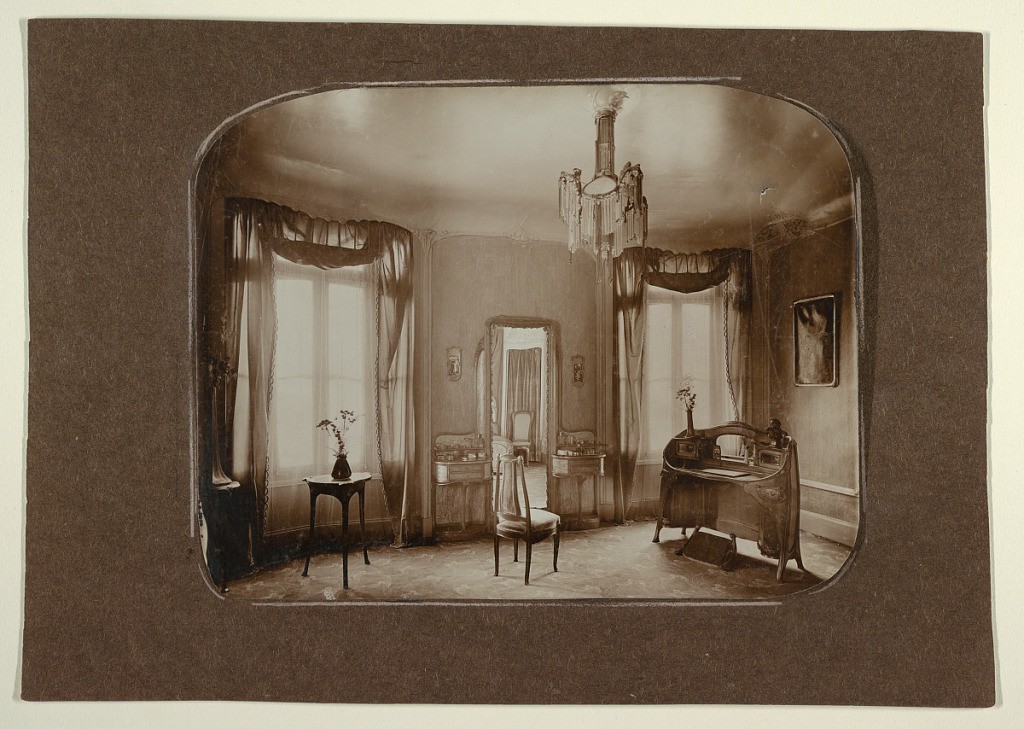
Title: Partial View of Mme Guimard's Bedroom, Hôtel Guimard, 122 rue Mozart, Paris XVI
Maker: Hector Guimard, French, 1867–1942
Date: ca. 1909
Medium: Sepia or carbon print on white wove paper, lined on brown paper
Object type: Photograph
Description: Photograph of Madame Guimard's bedroom at Hector Guimard's house at 122 rue Mozart. Photograph depicts two windows, a chair and mirror in the center, and a vanity on the right.